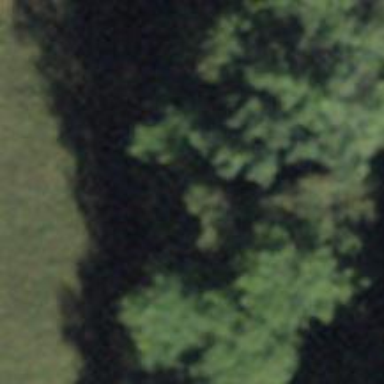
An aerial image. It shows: Row of trees in natural setting.